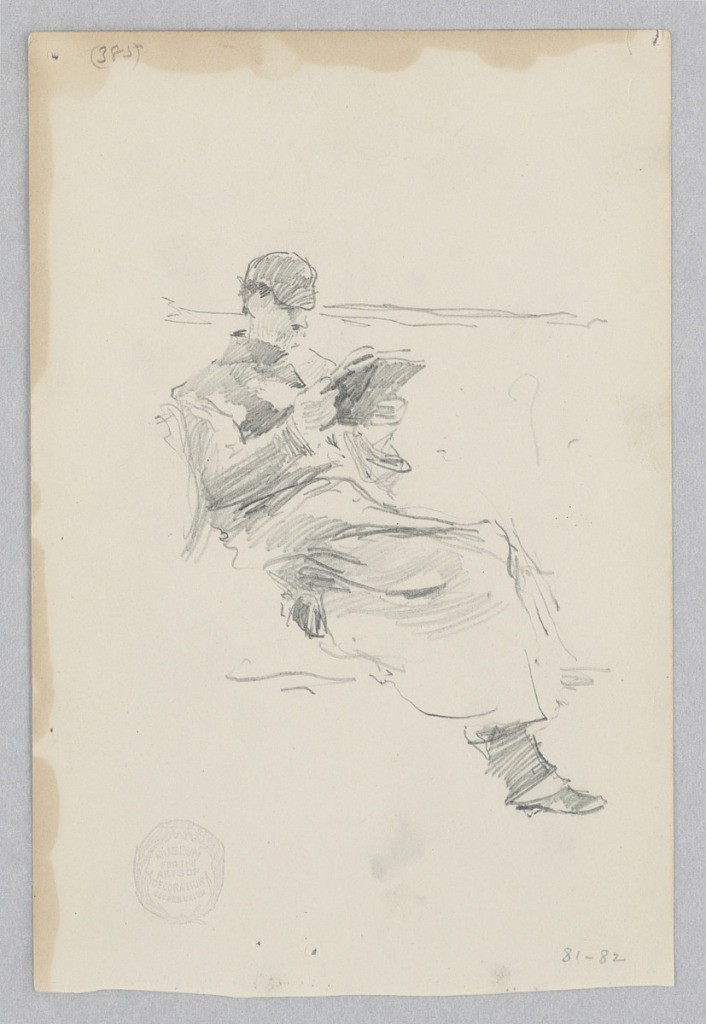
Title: Man
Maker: Robert Frederick Blum, American, 1857–1903
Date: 1881–1882
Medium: Graphite on wove paper
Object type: Drawing
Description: Sketch of a male figure reading on a bench.